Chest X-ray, PA view. Patient: 55 years old, sex M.
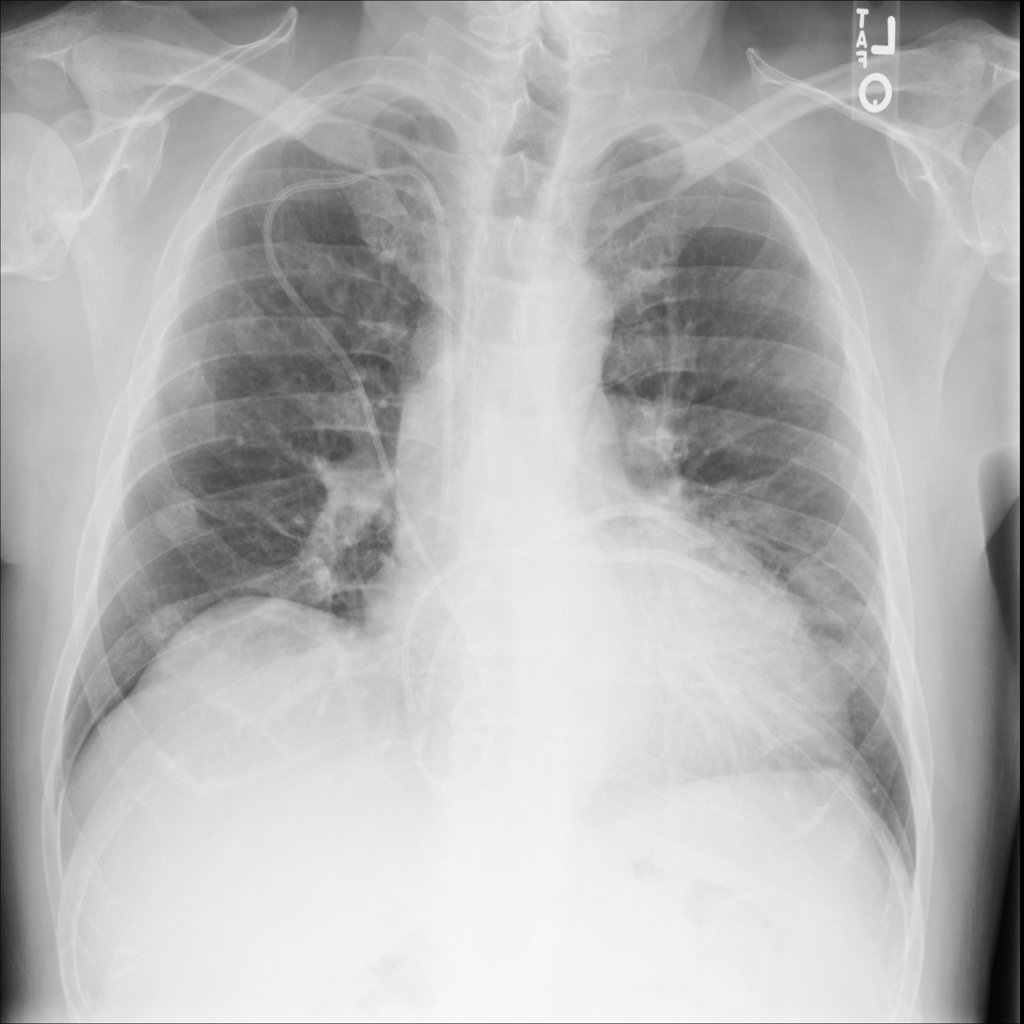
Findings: Cardiomegaly